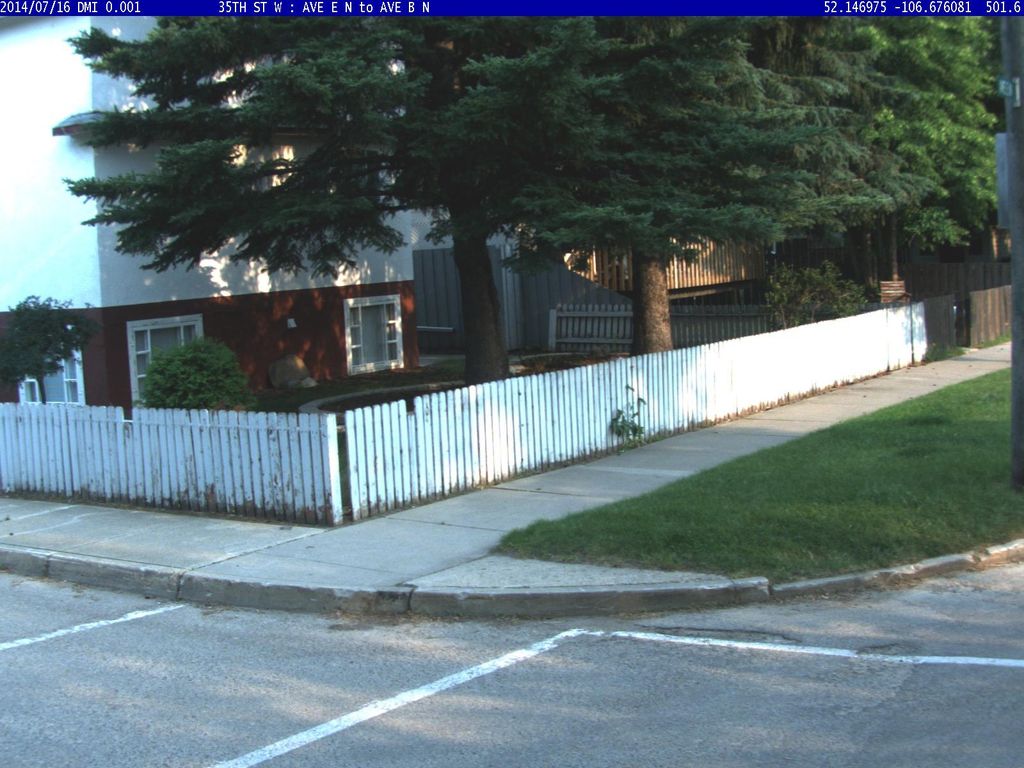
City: saskatoon